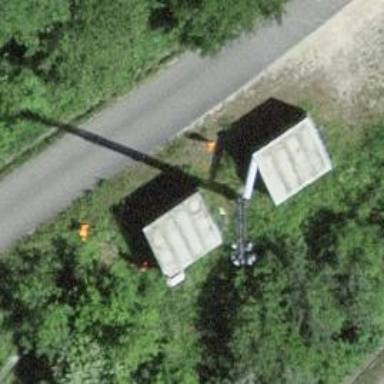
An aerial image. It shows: Man-made mast used for communication purposes.